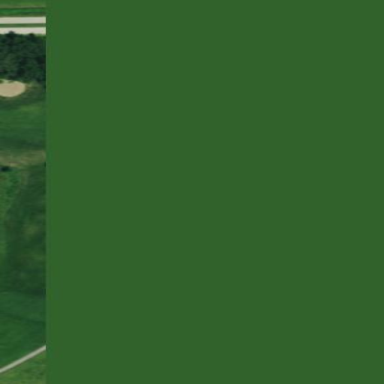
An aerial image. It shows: Golf rough area.